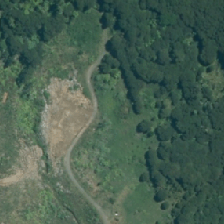
Land cover: low_producing_grassland